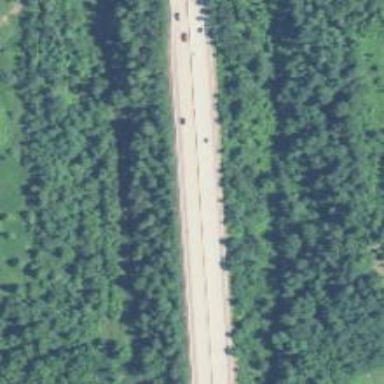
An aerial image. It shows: Trunk highway with expressway features.